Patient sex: F
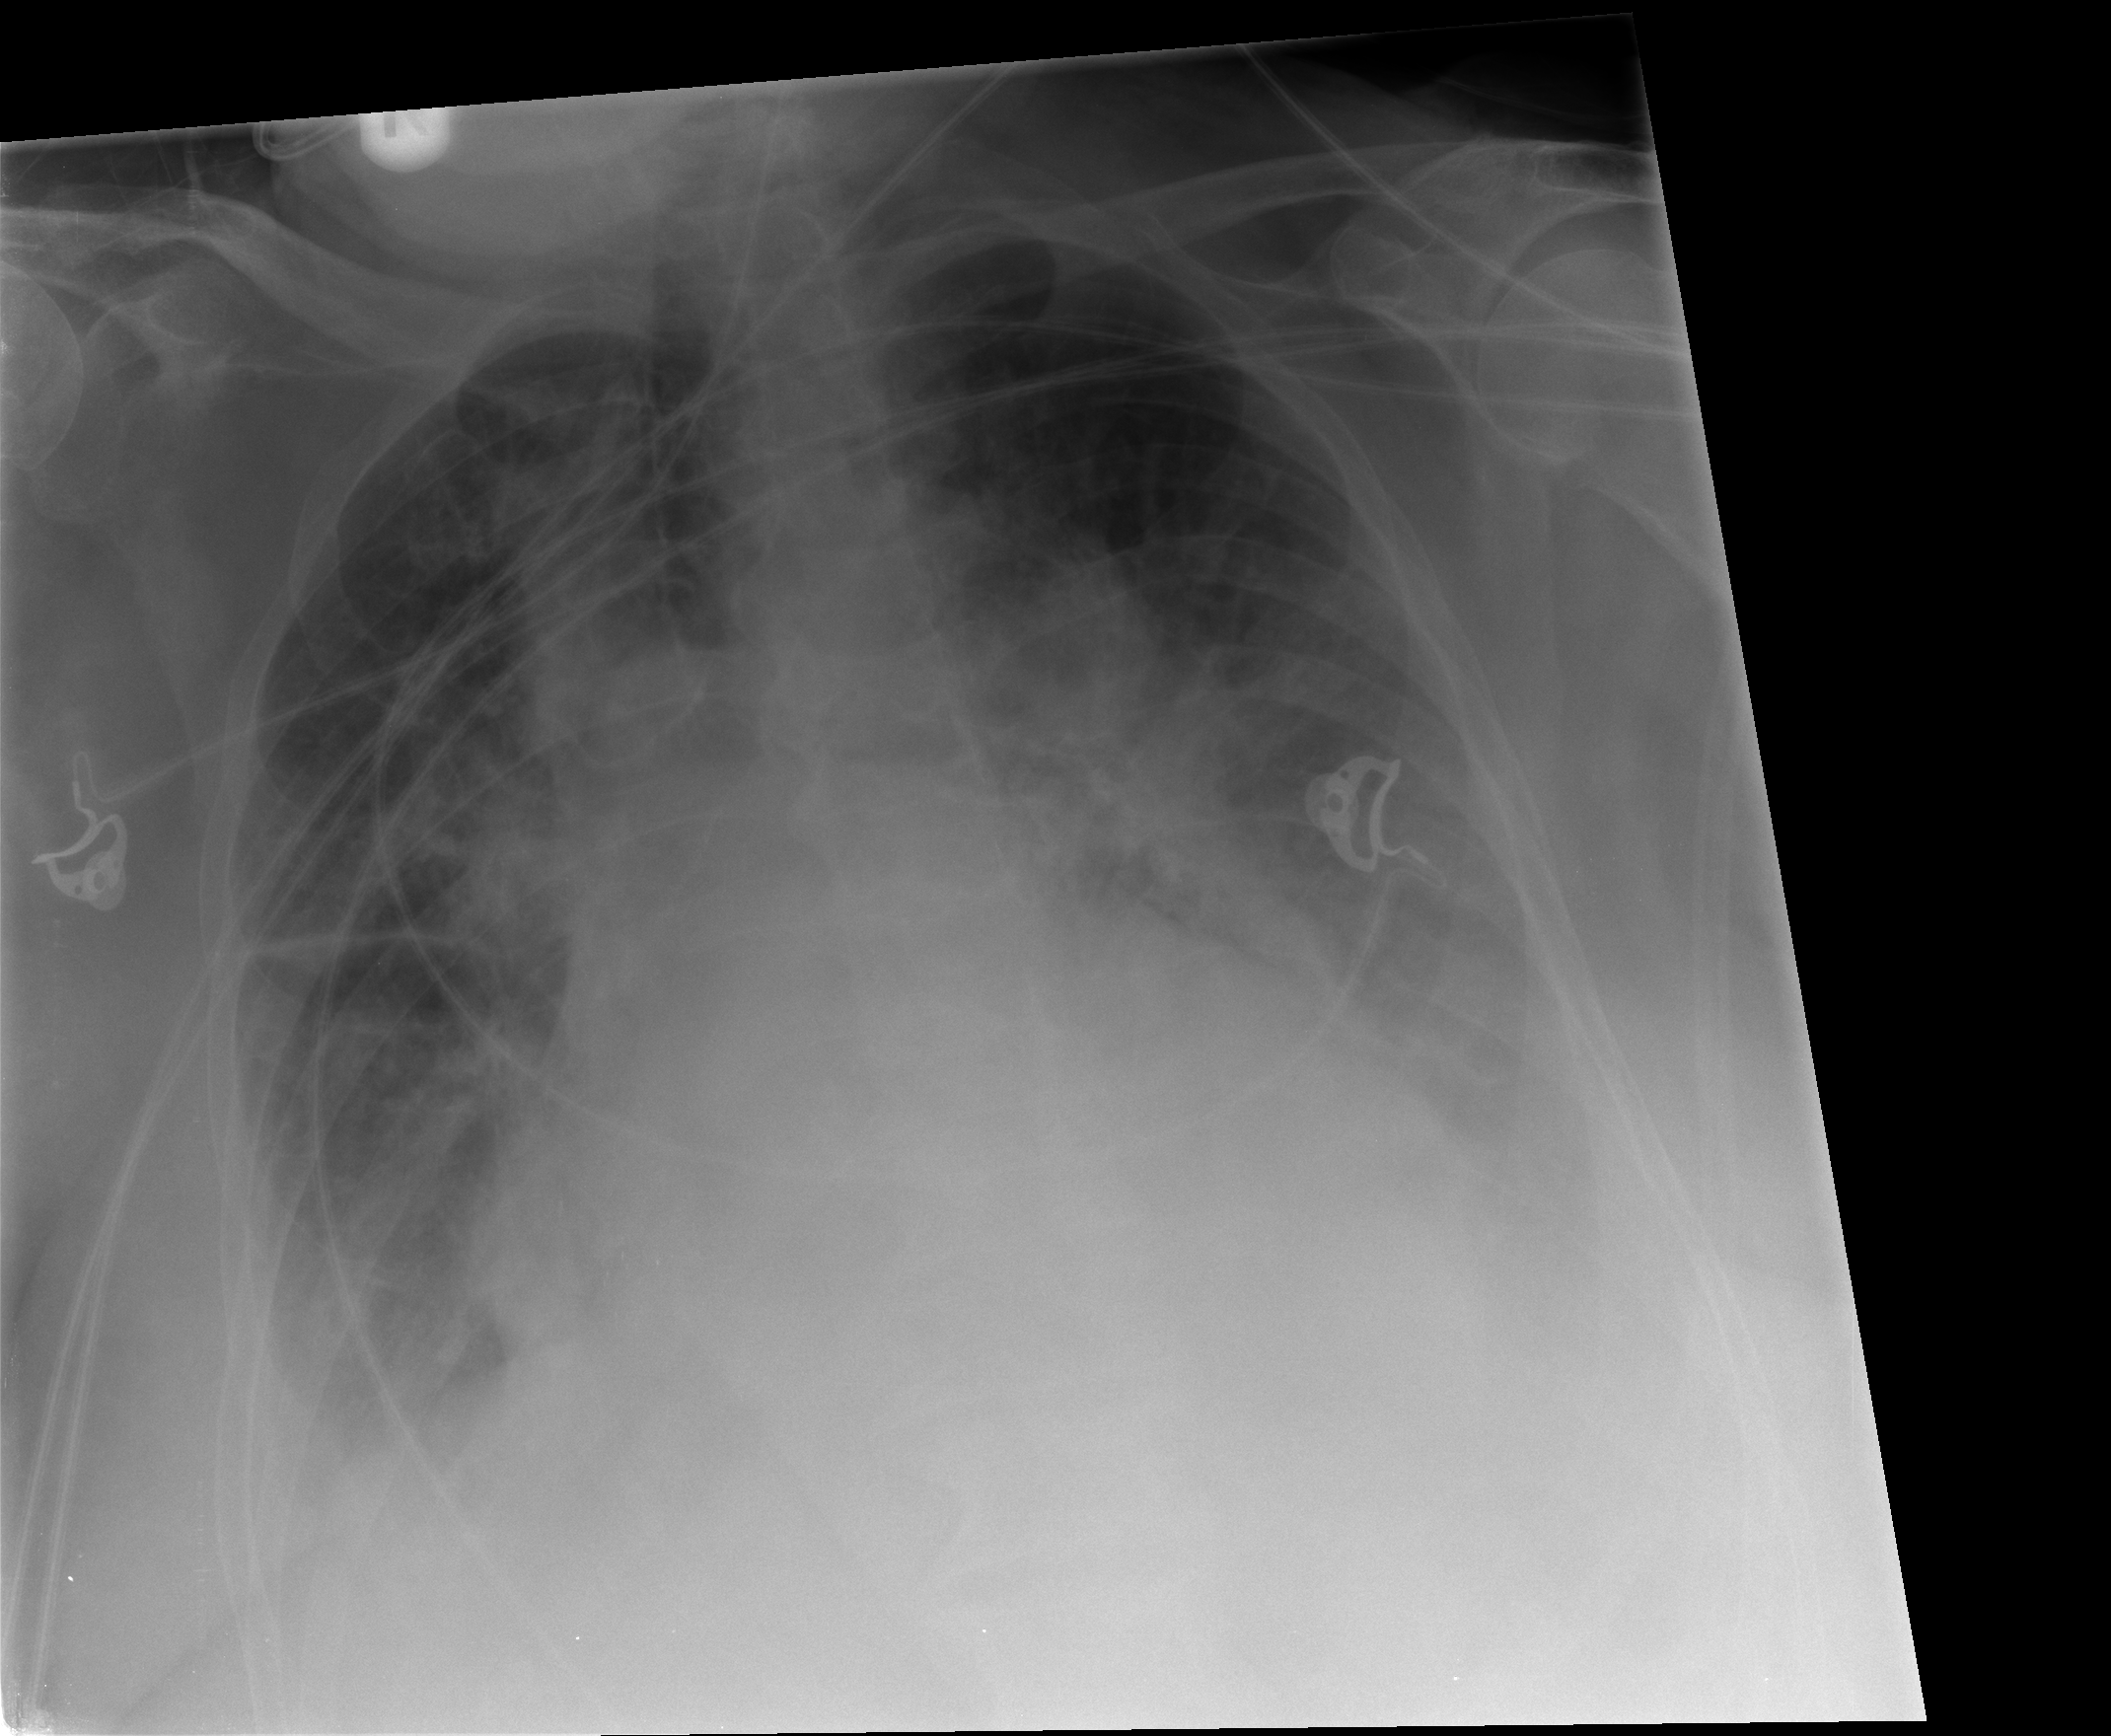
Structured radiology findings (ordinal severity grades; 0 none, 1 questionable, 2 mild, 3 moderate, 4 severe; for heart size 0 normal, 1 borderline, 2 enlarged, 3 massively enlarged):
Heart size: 3
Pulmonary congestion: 3
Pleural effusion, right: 2
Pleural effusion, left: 3
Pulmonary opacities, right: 0
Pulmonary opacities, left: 0
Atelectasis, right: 2
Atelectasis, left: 2